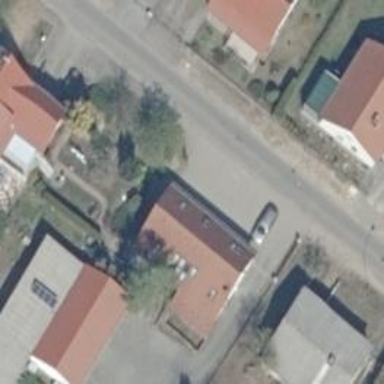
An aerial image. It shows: Building serving as veterinary clinic.